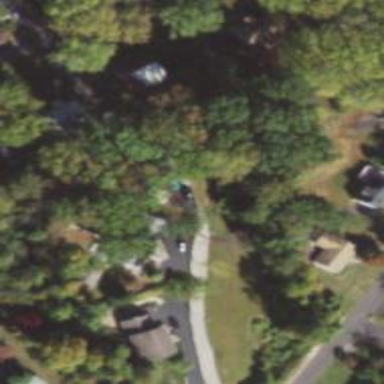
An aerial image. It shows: Driveway leading to service road.